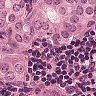
Metastatic tissue present: yes